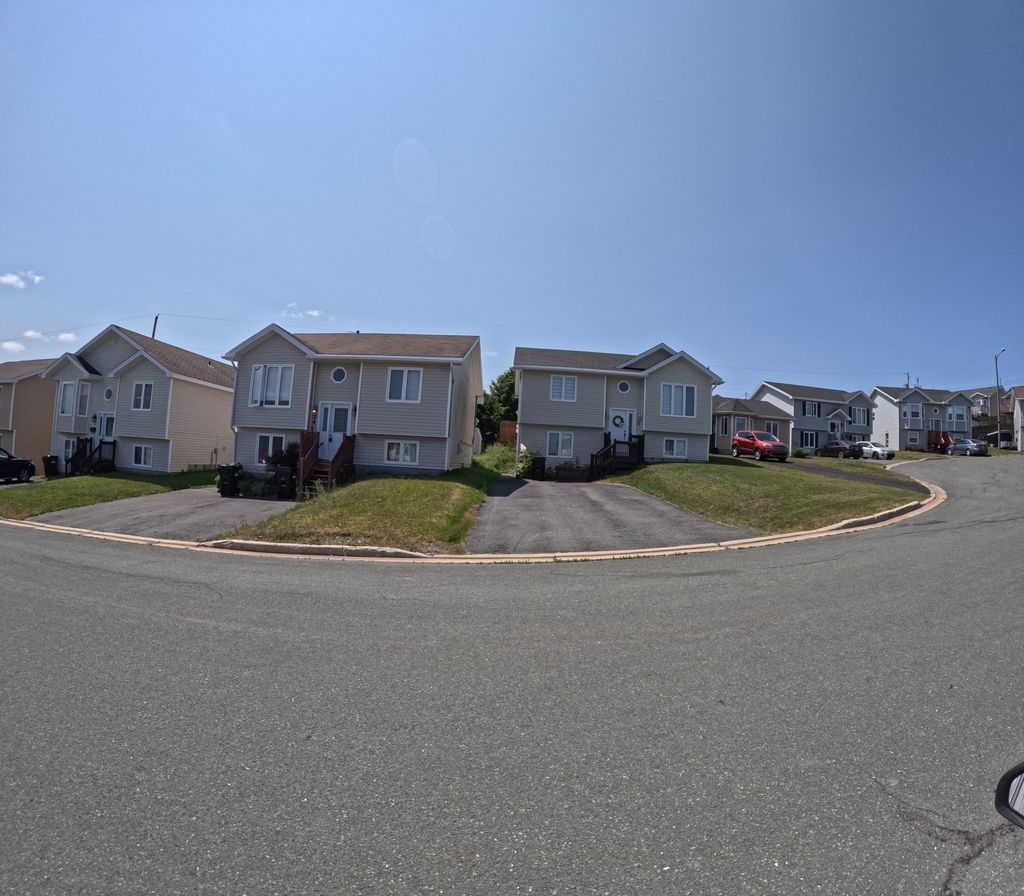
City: st_johns